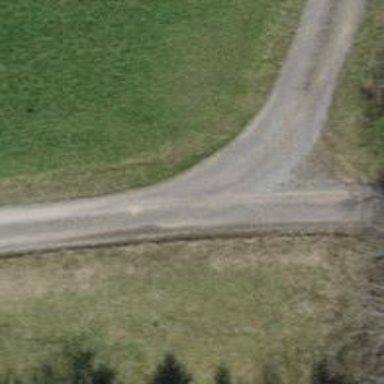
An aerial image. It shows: Track with pebblestone surface. The track type is grade2.